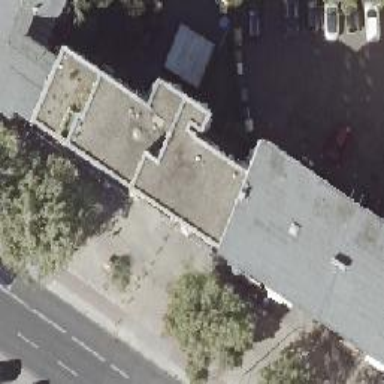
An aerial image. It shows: Car repair shop.